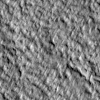
Atmospheric dust classification: not_dusty